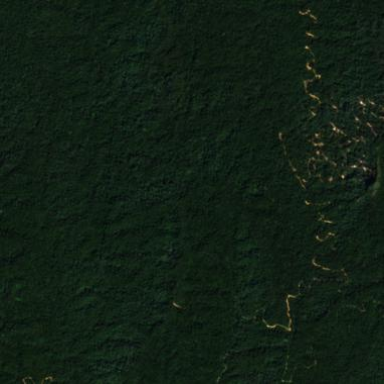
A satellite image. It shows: Logging area.